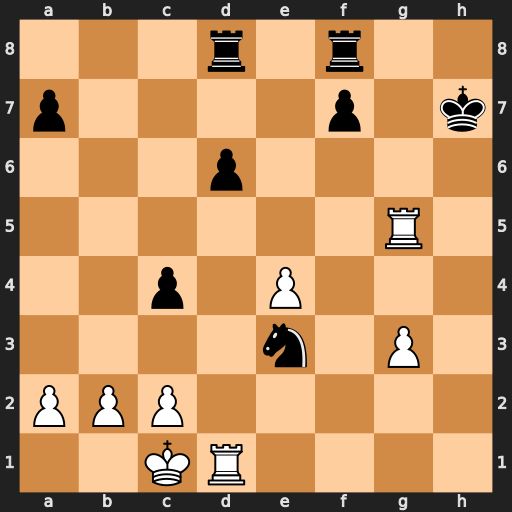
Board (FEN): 3r1r2/p4p1k/3p4/6R1/2p1P3/4n1P1/PPP5/2KR4
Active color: w
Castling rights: -
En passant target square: -
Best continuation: Rh1#